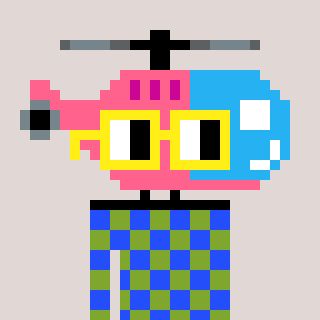
a pixel art character with square yellow glasses, a helicopter-shaped head and a slimegreen-colored body on a warm background